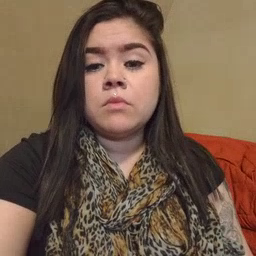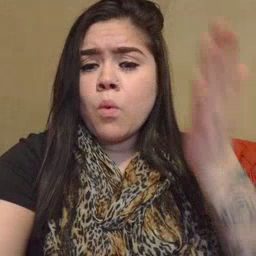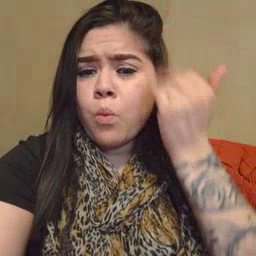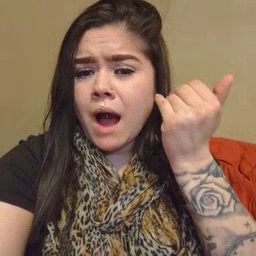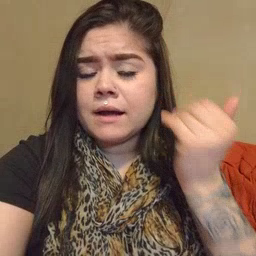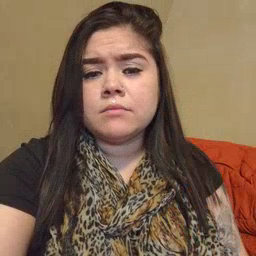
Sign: why